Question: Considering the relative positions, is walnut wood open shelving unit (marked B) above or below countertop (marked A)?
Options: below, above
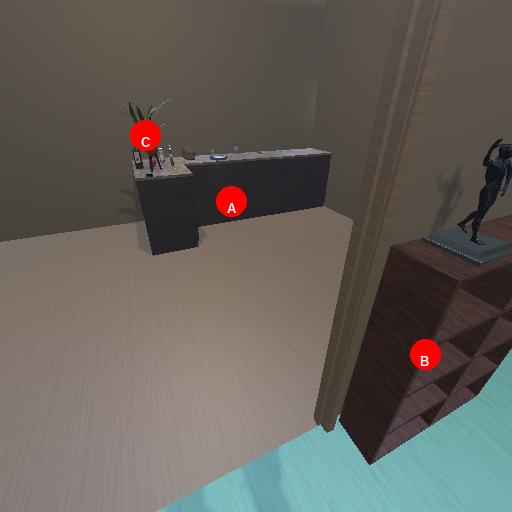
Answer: below